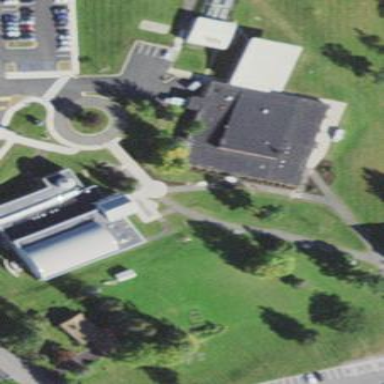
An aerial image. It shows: College building.